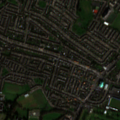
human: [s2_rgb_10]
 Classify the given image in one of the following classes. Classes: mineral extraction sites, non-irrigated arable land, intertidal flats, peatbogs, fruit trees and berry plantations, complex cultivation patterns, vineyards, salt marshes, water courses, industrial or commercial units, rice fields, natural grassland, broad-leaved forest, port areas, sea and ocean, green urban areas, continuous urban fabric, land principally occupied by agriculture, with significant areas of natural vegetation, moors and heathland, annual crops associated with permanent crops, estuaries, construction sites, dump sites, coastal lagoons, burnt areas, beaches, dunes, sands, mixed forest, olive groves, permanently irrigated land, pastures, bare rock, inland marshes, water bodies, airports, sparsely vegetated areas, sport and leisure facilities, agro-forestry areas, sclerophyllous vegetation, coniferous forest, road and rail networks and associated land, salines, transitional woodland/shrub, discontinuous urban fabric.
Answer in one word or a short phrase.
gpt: discontinuous urban fabric, sport and leisure facilities